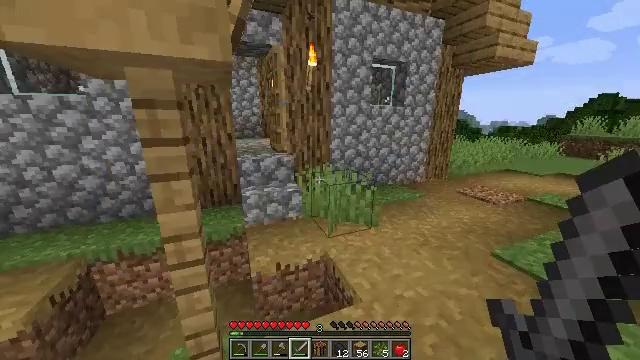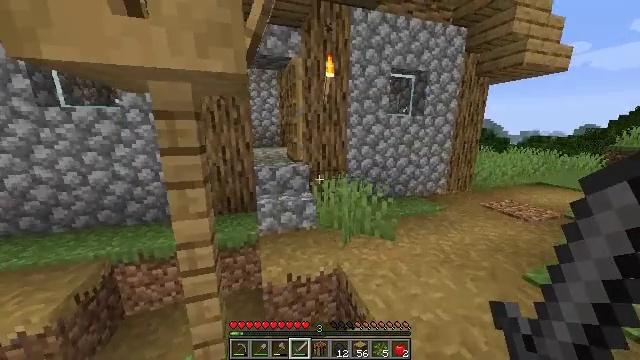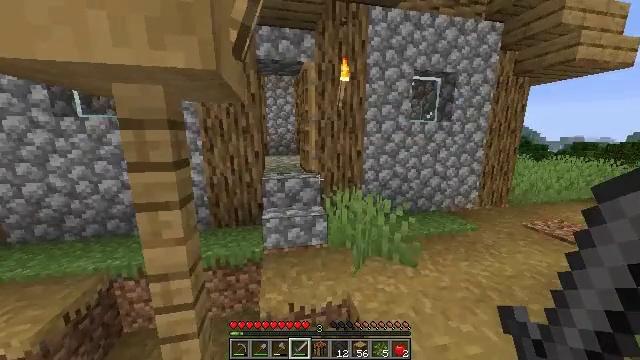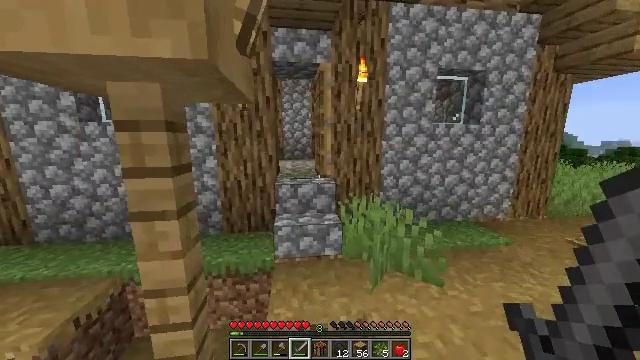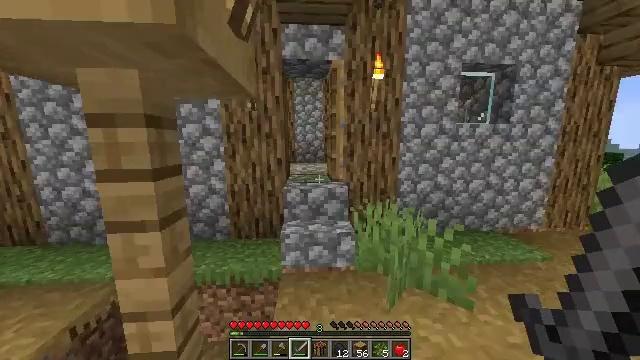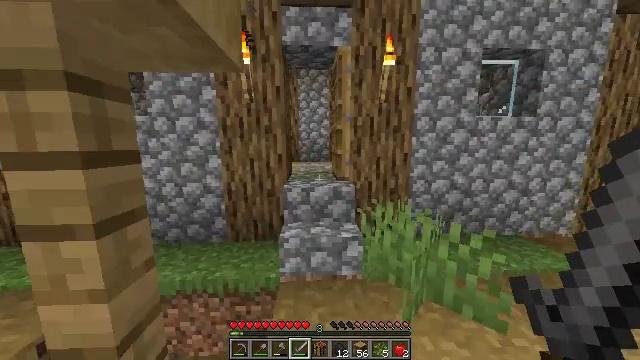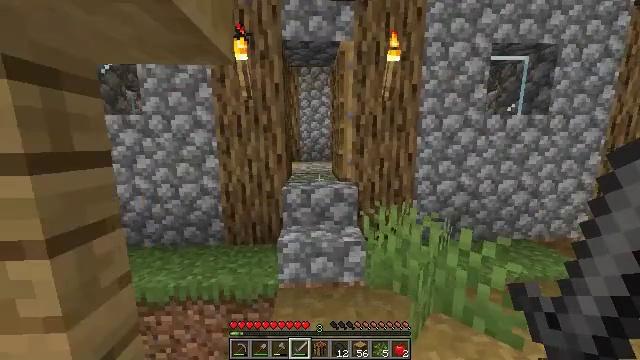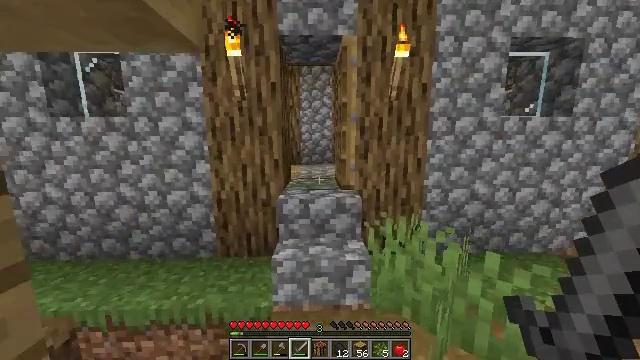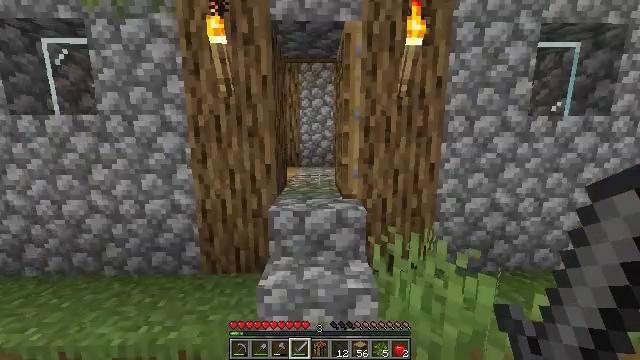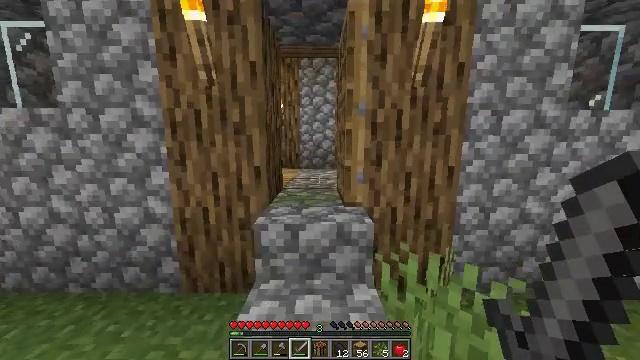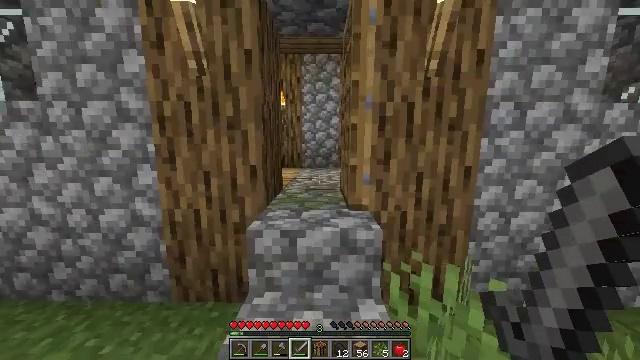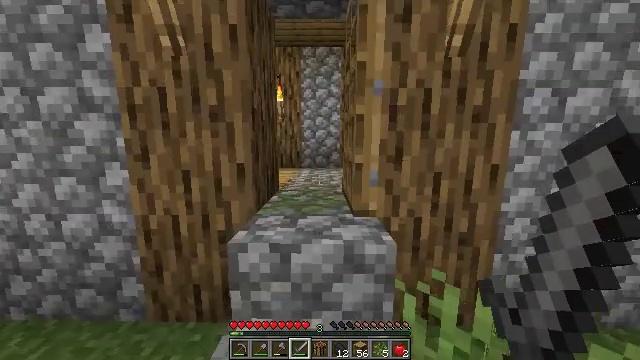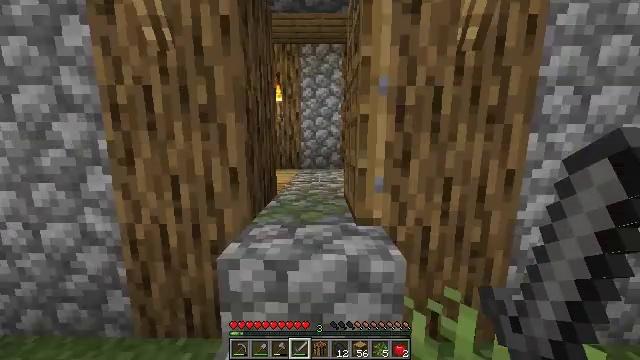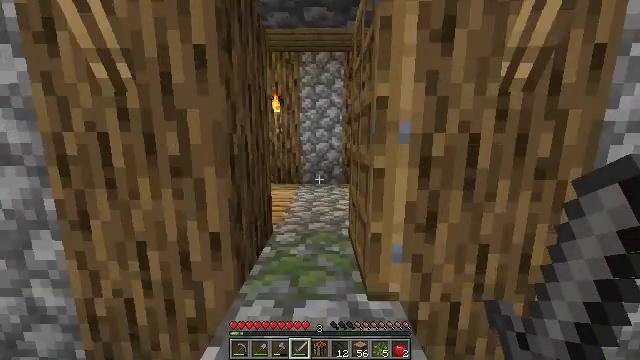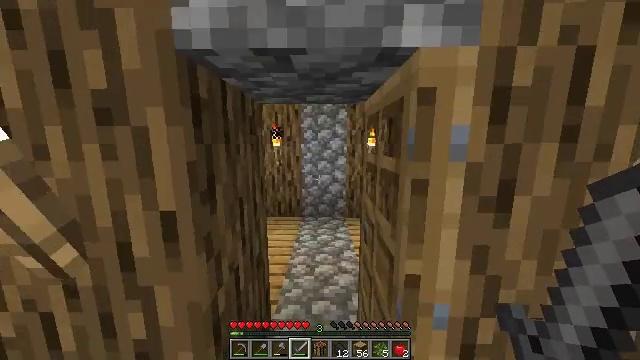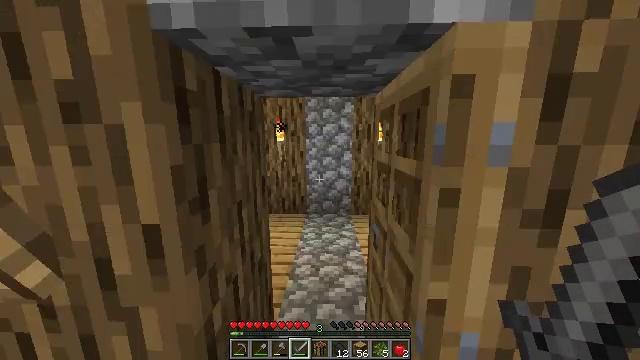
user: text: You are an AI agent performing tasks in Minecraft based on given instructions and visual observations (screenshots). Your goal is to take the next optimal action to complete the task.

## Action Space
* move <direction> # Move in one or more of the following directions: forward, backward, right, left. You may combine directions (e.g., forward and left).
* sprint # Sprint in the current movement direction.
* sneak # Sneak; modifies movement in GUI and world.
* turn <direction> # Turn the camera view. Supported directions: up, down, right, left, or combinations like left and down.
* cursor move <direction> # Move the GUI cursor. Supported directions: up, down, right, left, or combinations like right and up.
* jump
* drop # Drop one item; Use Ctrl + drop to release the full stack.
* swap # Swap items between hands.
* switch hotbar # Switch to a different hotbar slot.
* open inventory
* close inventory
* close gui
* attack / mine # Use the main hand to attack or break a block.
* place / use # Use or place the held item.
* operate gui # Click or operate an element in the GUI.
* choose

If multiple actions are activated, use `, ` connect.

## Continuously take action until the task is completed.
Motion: motion action
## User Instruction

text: Collect the yellow bed from its place.
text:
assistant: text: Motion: move forward, sprint, turn left and up
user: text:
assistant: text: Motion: move forward, sprint, turn left and up
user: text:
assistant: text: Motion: move forward, sprint, turn left and up
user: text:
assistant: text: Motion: move forward, sprint, turn left
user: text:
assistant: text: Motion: move forward, sprint, turn left
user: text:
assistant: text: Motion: move forward, sprint
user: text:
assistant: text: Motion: move forward, sprint
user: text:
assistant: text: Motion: move forward, sprint
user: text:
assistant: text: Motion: move forward, sprint
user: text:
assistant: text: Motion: move forward, sprint
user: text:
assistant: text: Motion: move forward, sprint
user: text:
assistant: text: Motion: move forward, sprint
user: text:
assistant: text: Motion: move forward, sprint
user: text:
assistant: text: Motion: move forward, sprint
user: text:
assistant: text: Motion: move forward, sprint, turn left and down
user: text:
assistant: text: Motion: move forward, sprint, turn down
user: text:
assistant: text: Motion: move forward, sprint, turn left and down
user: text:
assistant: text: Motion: move forward, sprint, turn left and down
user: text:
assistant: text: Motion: move forward, sprint, turn left and down
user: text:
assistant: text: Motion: move forward, sprint, turn left and down
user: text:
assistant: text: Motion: move forward, sprint
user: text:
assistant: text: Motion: move forward
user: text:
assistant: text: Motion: move forward, turn left and down
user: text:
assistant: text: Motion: move forward, turn left and down
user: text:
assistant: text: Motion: move forward and move right, turn left and down
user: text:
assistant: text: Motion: move forward and move right, turn left and down
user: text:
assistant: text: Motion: move forward and move right, turn left
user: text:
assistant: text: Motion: move right, turn left
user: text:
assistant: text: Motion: turn left
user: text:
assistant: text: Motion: turn left